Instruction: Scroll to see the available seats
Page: seats
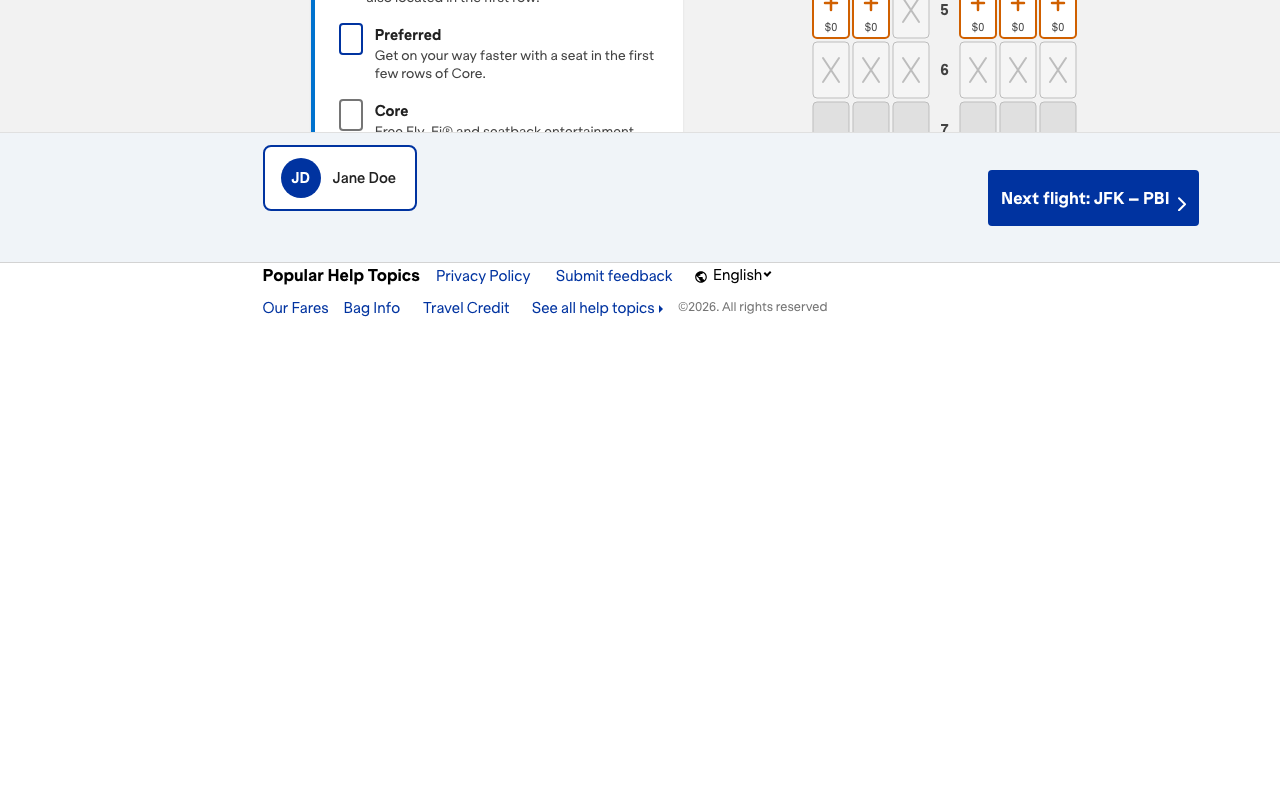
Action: scroll